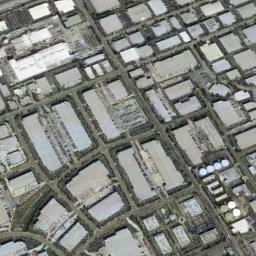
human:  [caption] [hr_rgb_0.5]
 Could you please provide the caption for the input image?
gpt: Neatly planned areas and passages in an industrial area .

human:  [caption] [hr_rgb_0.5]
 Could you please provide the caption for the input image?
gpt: Buildings in industrial areas are spaced out .

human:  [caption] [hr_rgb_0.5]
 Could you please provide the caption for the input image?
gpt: There are many houses of different shapes and sizes in the industrial zone .

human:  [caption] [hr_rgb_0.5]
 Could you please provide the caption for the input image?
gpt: The industrial area has lots of neatly arranged workshops of different sizes and some roads go through the industrial area .

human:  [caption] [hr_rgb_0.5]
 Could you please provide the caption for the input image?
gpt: There are many gray and white buildings on the industrial area .